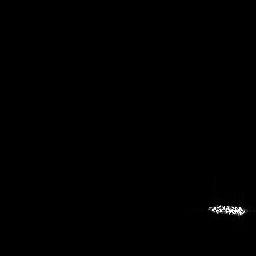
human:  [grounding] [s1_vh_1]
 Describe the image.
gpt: In the satellite image, there is  <ref>1 medium ship </ref> <box>[[79, 76, 97, 85, 0]]</box> located at bottom right.